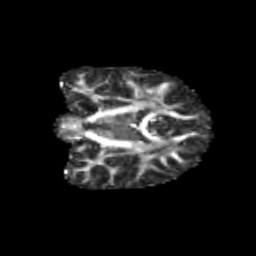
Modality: FA
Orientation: coronal
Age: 13
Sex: female
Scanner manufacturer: siemens
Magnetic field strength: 3 T
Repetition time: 3.8 s
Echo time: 0.07 s